Field crop: tomato
Growth stage: 1
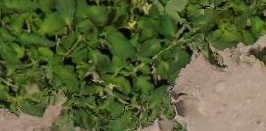
Species: tomato